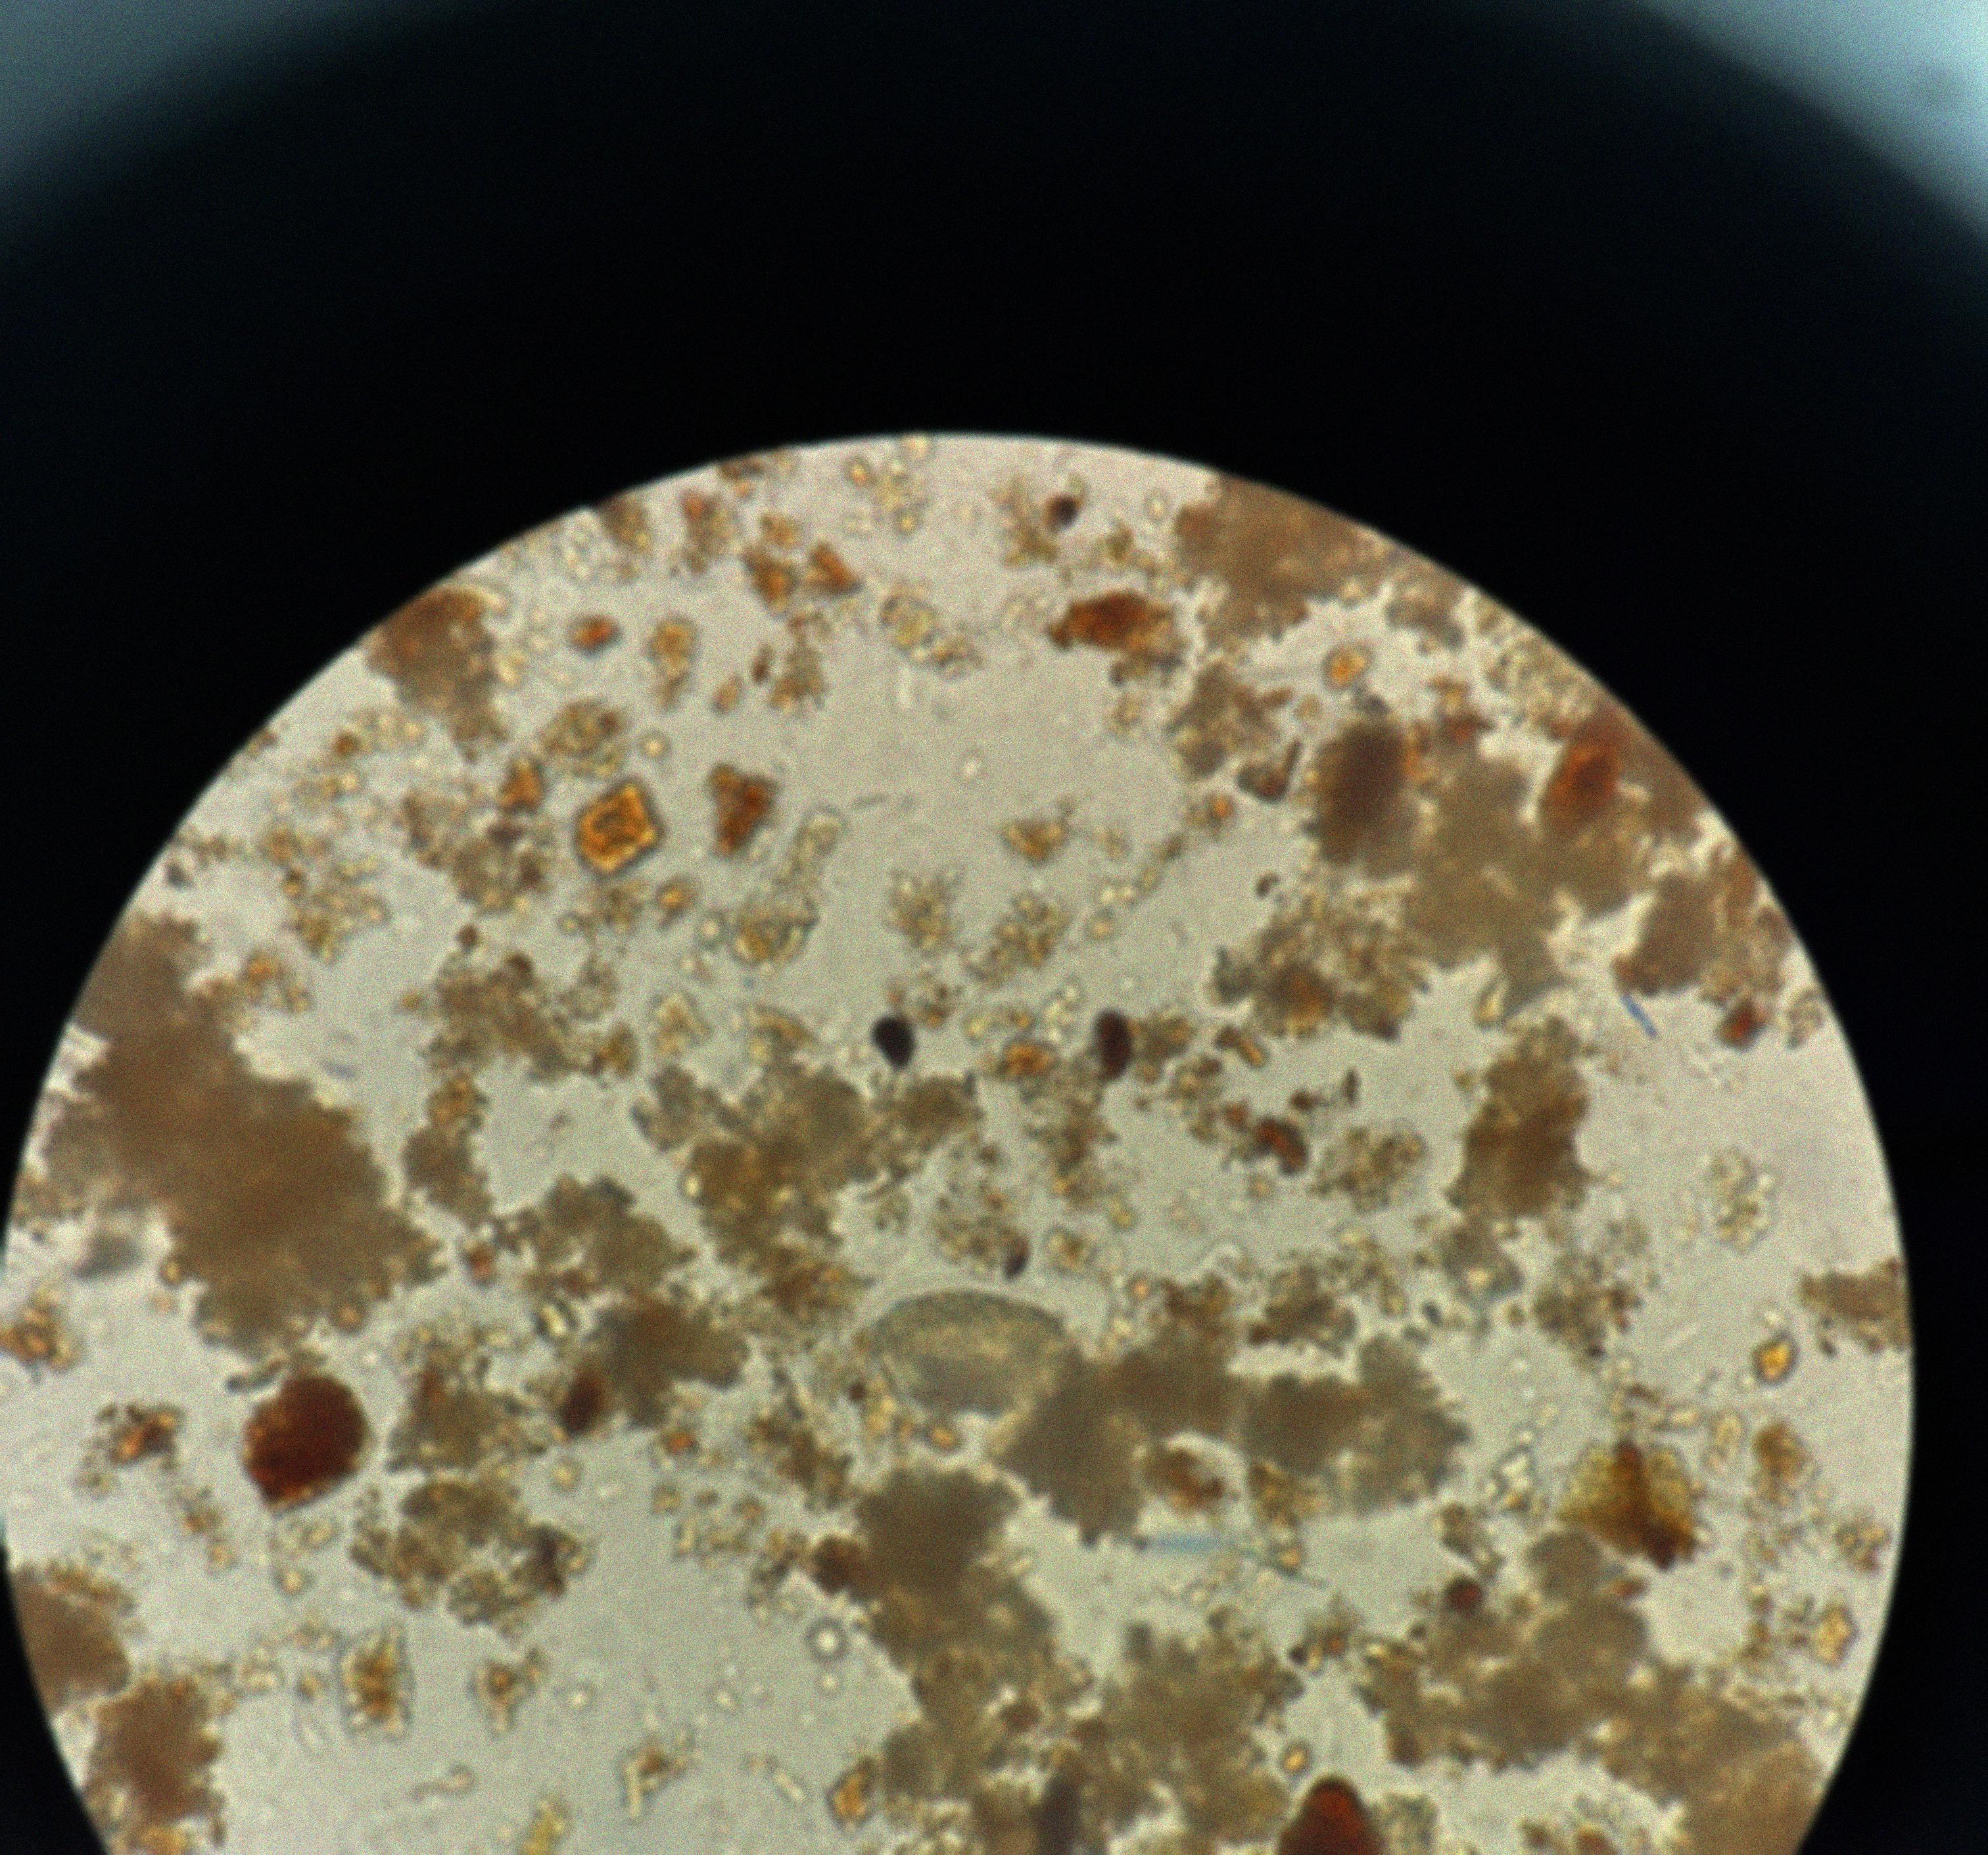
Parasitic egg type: Hookworm egg